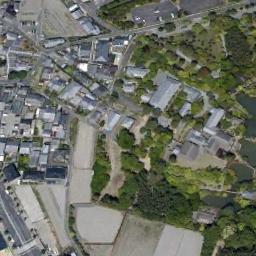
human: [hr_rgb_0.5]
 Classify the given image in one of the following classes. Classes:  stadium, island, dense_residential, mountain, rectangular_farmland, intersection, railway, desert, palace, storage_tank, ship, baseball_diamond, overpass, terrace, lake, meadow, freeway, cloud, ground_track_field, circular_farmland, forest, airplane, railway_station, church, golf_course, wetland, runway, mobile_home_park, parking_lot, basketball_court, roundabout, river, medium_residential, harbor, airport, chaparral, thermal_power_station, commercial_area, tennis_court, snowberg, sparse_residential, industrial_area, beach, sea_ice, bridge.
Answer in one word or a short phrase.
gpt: palace